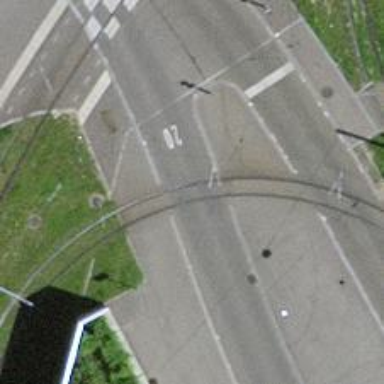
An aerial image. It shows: Tram level crossing on the railway.